Question: What I'm trying to do is basically create a plugin to generate the innerHTML of a div content called main and download it as a text file. However I don't want to get the post-rendered html after it runs all the js/jquery functions. I managed to do this however the problem is that it generates everything.
HTML:
'''
<button id= "clickhere">CLICK HERE</button>
<div id="main">
<p id="yeah" class="hide">asdasdadadad</p>
<span>Hey there</span>
</div>
'''
CSS:
'''
.hide{
display: none;
}
'''
JS:
'''
$('#clickhere').click(function(){
//location.reload();
downloadeverything();
});
function downloadeverything(){
function downloadInnerHtml(filename, elId, mimeType) {
var elHtml = document.getElementById(elId).innerHTML;
var link = document.createElement('a');
mimeType = mimeType || 'text/plain';
link.setAttribute('download', filename);
link.setAttribute('href', 'data:' + mimeType + ';charset=utf-8,' + encodeURIComponent(elHtml));
link.click();
}
var fileName = 'testing.txt';
downloadInnerHtml(fileName, 'main','text/html');
}
$('#yeah').show('puff', 750);
'''
Obviously my project is bigger but I created a sample fiddle to show the problem. Basically when I add the fadeIn or puff Jquery animation the txt file generated gives me a style: display:block on the txt file as shown in the picture.

I found a non-ideal workaround which is to add the download function on the top so it runs first but then again that's not what I want as it doesn't work when I have more than 1 js file running.
I've also tried to force reload and immediately download but it doesn't work. Is there a way of pre-rendering the html file as txt so i can get the text i want or setting the html content to string when i click the download button?
My sample: <URL>
I need to include script tags with animation within the main div(i know .. but its ie6) so if the code generates in sequence then it gets everything within that div. is there a way to run the file as txt so it gets just that div content as text without anything applied to it afterwords?
updated fiddle: <URL>
If anyone can help I would be grateful.
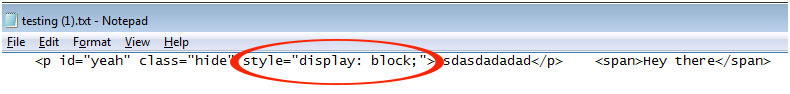
Answer: You could get your content onPageLoad event like this:
'''
var elHtml;
$('#clickhere').click(function(){
location.reload();
downloadeverything();
});
function downloadeverything(){
function downloadInnerHtml(filename, elId, mimeType) {
var link = document.createElement('a');
mimeType = mimeType || 'text/plain';
link.setAttribute('download', filename);
link.setAttribute('href', 'data:' + mimeType + ';charset=utf-8,' + encodeURIComponent(elHtml));
link.click();
}
var fileName = 'testing.txt';
downloadInnerHtml(fileName, 'main','text/html');
}
$(document).ready(function(){
elHtml = document.getElementById('main').innerHTML;
$('#yeah').show('puff', 750);
});
'''